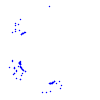
Particle: proton